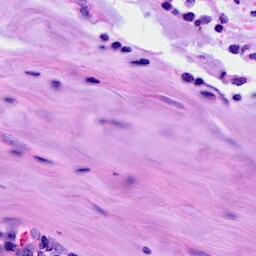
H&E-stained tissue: Breast